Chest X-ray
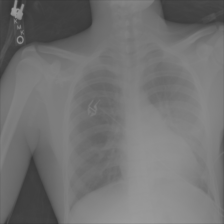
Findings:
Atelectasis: negative
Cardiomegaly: negative
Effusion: negative
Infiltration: positive
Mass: negative
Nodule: negative
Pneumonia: negative
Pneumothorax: negative
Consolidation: negative
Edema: negative
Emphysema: negative
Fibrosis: negative
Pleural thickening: negative
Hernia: negative